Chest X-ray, PA view. Patient: 42 years old, sex M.
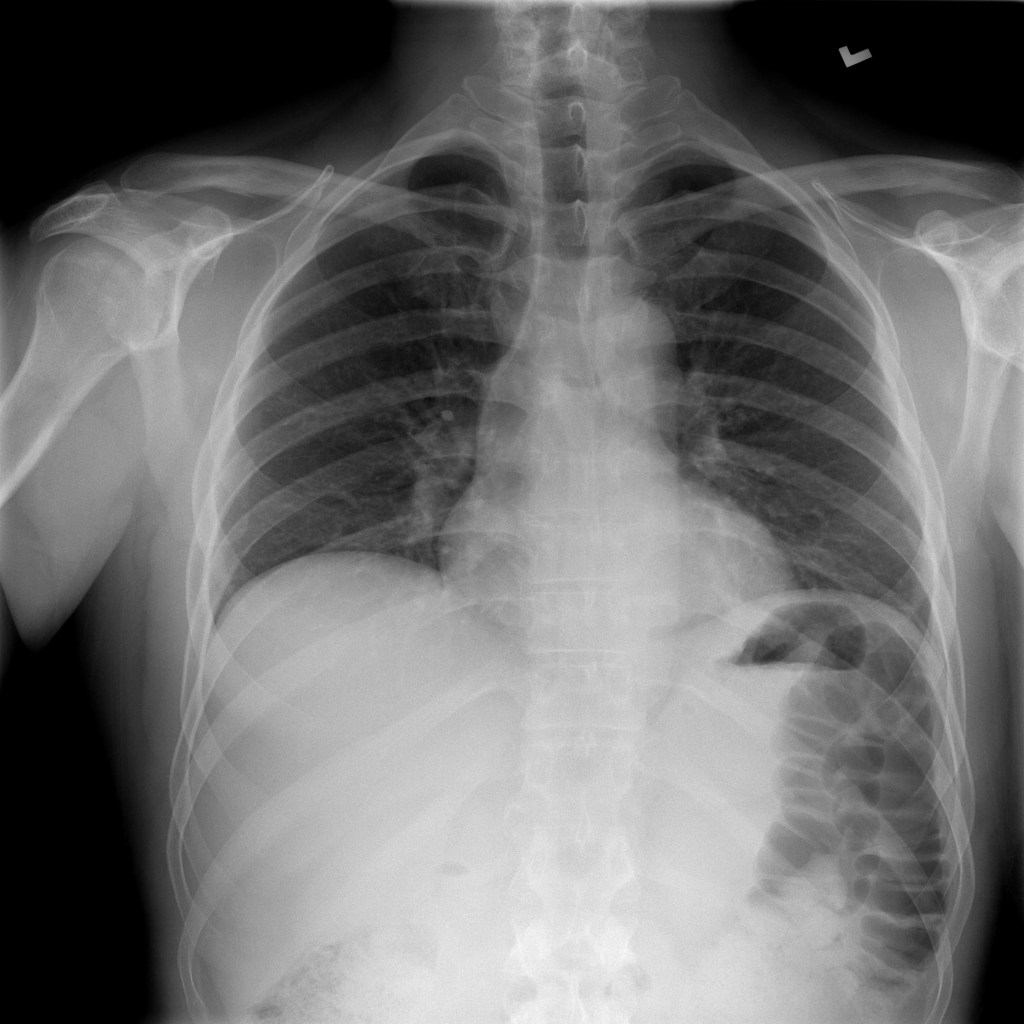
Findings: No Finding